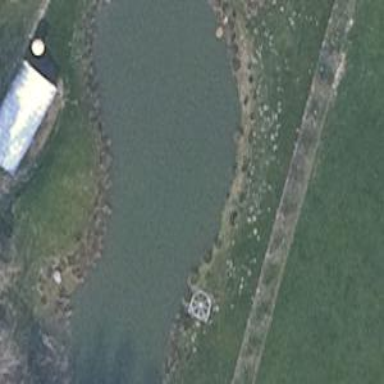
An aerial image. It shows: Serene pond surrounded by nature.